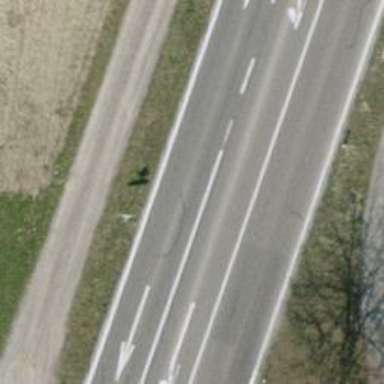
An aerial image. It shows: Concrete cycleway with uncontrolled crossing.